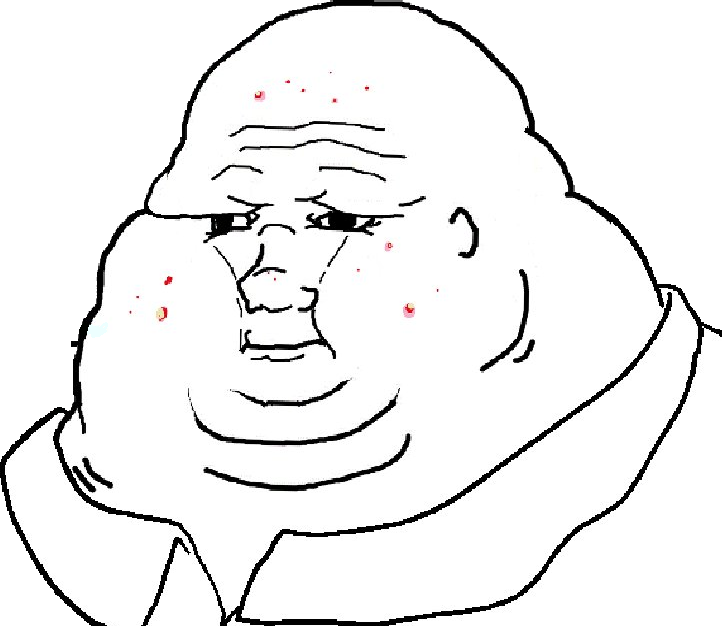
Label: 5_Blobjak